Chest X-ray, PA view. Patient: 36 years old, sex F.
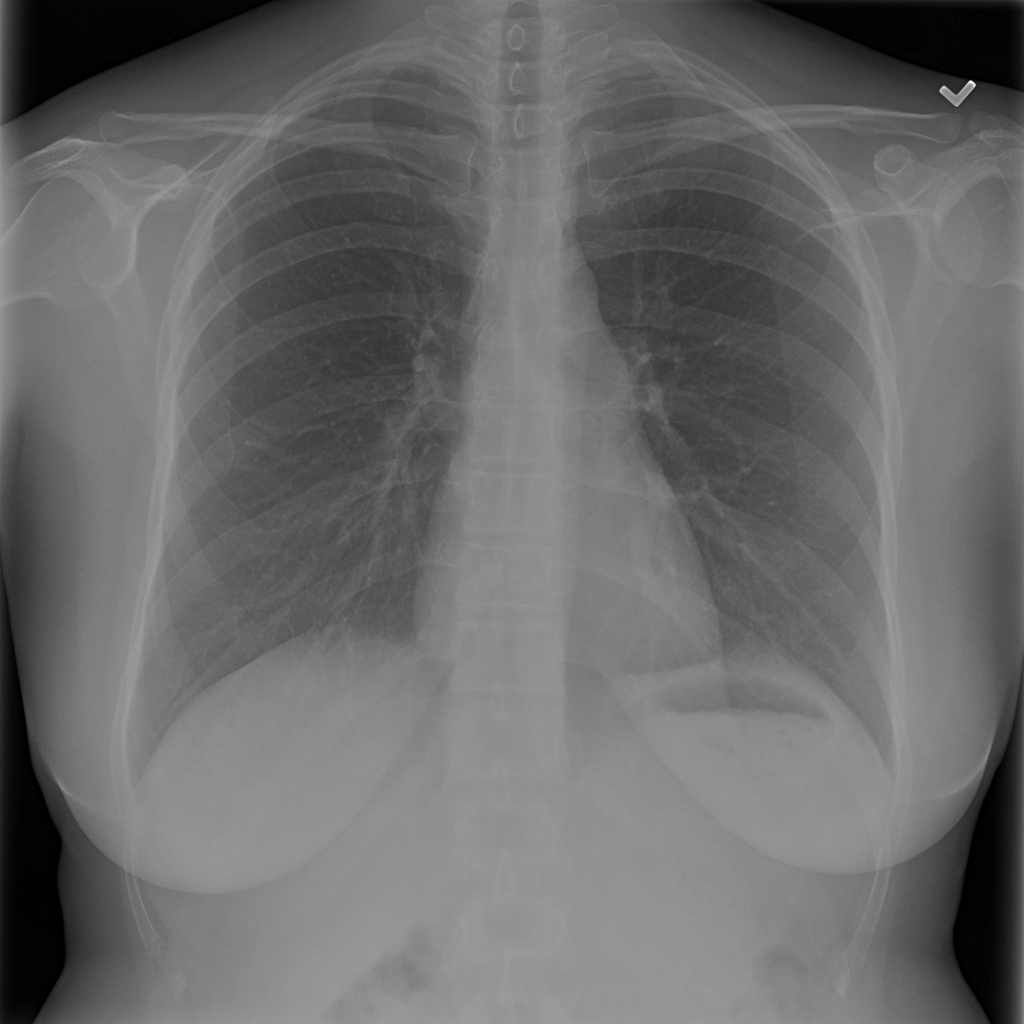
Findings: No Finding